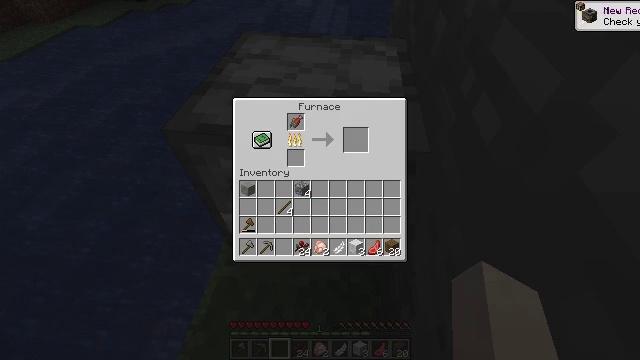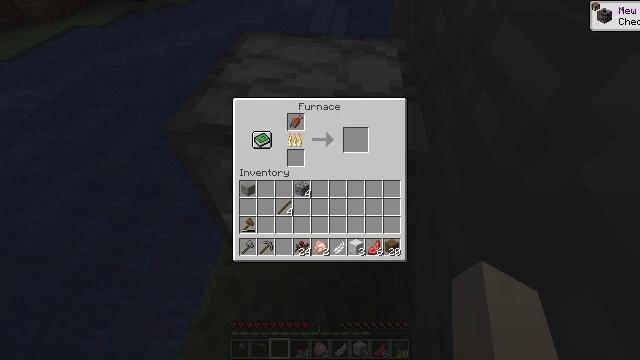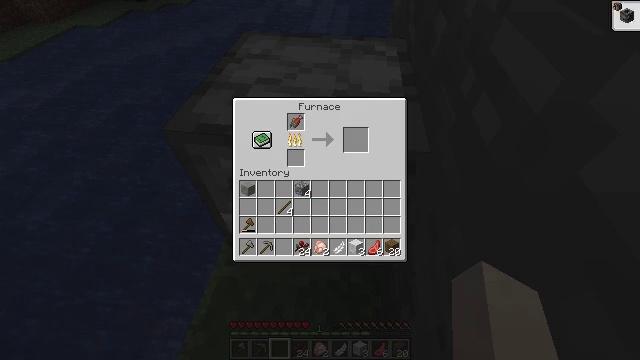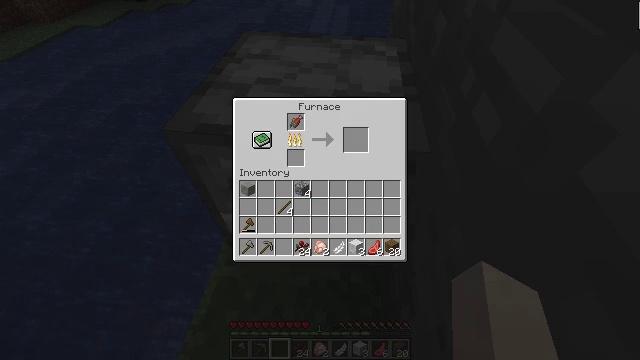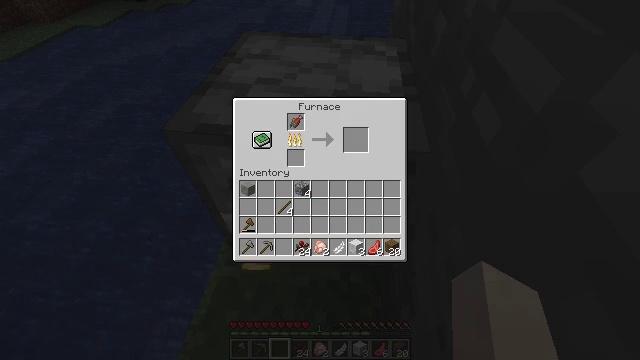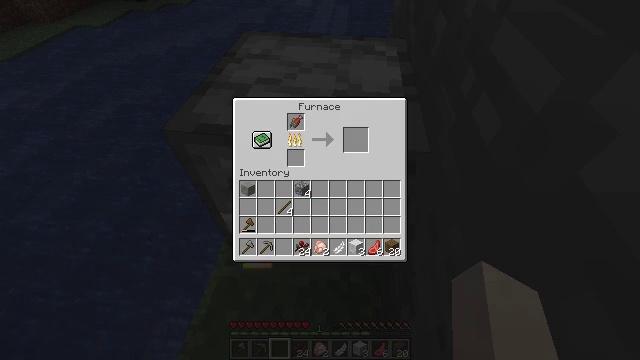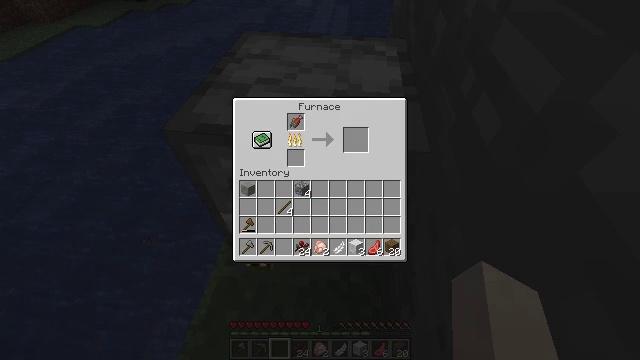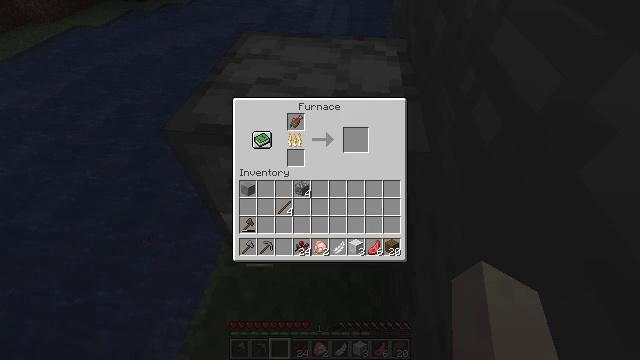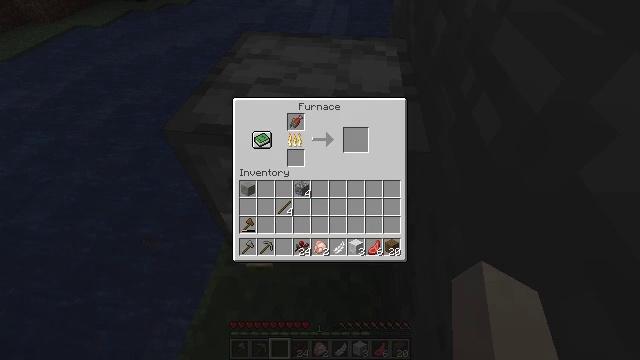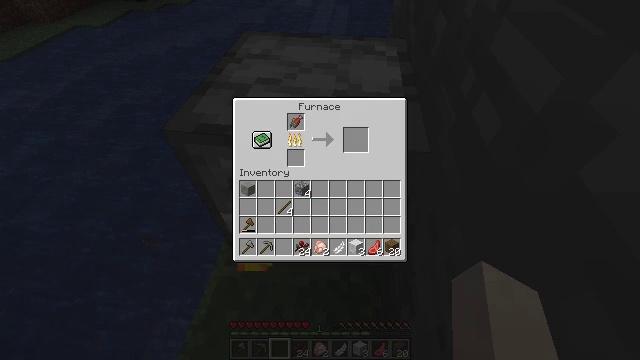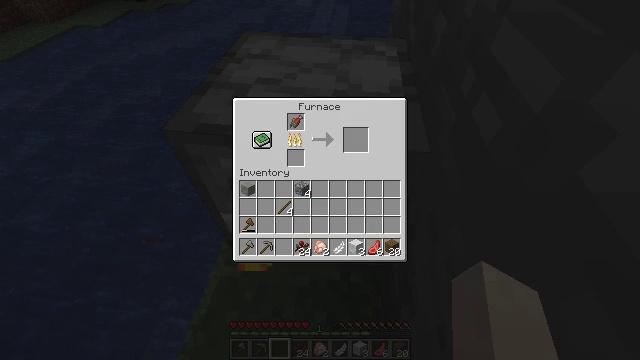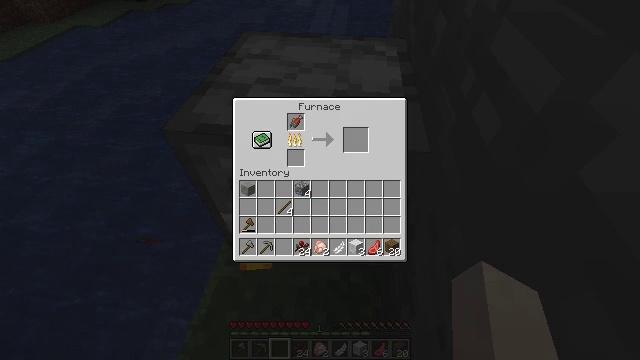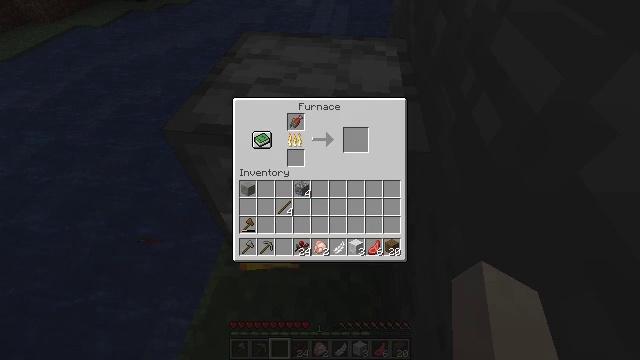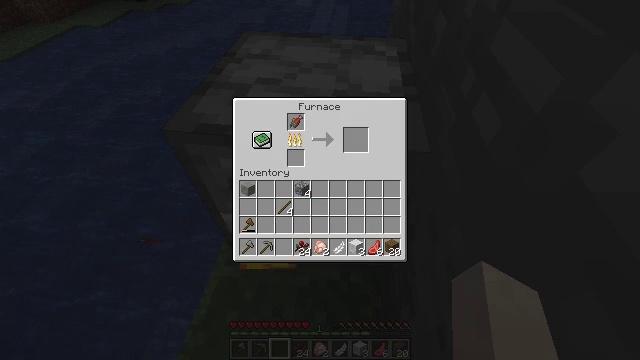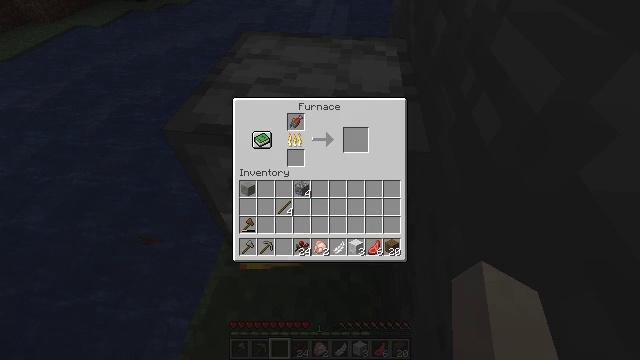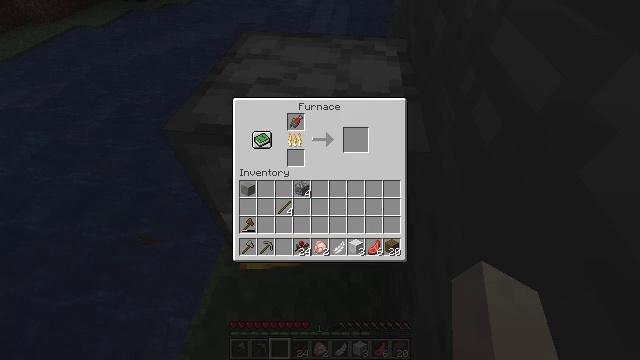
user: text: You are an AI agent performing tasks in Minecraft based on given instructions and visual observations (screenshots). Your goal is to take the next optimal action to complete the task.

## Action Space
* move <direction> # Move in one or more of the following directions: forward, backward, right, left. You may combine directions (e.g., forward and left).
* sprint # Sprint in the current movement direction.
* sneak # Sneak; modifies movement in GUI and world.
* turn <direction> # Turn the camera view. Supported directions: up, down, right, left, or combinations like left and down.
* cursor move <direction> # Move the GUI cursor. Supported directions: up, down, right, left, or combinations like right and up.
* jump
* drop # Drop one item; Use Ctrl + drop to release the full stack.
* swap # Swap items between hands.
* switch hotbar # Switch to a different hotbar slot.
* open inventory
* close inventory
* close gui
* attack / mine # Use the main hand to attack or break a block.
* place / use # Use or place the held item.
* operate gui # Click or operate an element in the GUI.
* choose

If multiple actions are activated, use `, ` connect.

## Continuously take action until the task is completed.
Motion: motion action
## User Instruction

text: Use the furnace to make cooked salmon.
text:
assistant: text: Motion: no_op
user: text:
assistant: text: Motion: no_op
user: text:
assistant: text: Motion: no_op
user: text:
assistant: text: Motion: no_op
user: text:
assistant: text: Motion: no_op
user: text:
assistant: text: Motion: no_op
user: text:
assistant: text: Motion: no_op
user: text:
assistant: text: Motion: no_op
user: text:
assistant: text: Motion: no_op
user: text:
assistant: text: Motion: no_op
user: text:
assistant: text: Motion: no_op
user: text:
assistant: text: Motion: no_op
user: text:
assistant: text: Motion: no_op
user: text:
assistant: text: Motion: no_op
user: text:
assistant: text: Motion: no_op
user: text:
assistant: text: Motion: no_op
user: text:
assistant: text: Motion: no_op
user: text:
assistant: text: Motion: no_op
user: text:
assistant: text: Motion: no_op
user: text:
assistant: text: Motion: no_op
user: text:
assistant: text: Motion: no_op
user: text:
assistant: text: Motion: no_op
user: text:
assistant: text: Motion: no_op
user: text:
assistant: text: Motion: no_op
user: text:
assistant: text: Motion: no_op
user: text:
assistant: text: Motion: no_op
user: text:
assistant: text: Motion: no_op
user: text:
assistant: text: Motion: no_op
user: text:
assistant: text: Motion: no_op
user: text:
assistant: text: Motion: no_op